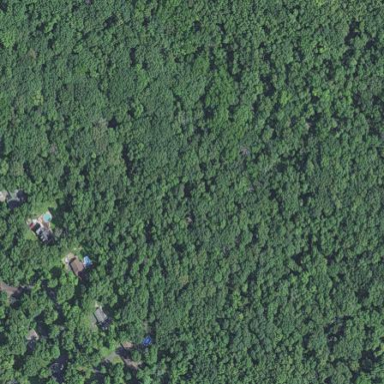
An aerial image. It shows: Forest preserve area.